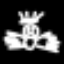
Label: angel